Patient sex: M
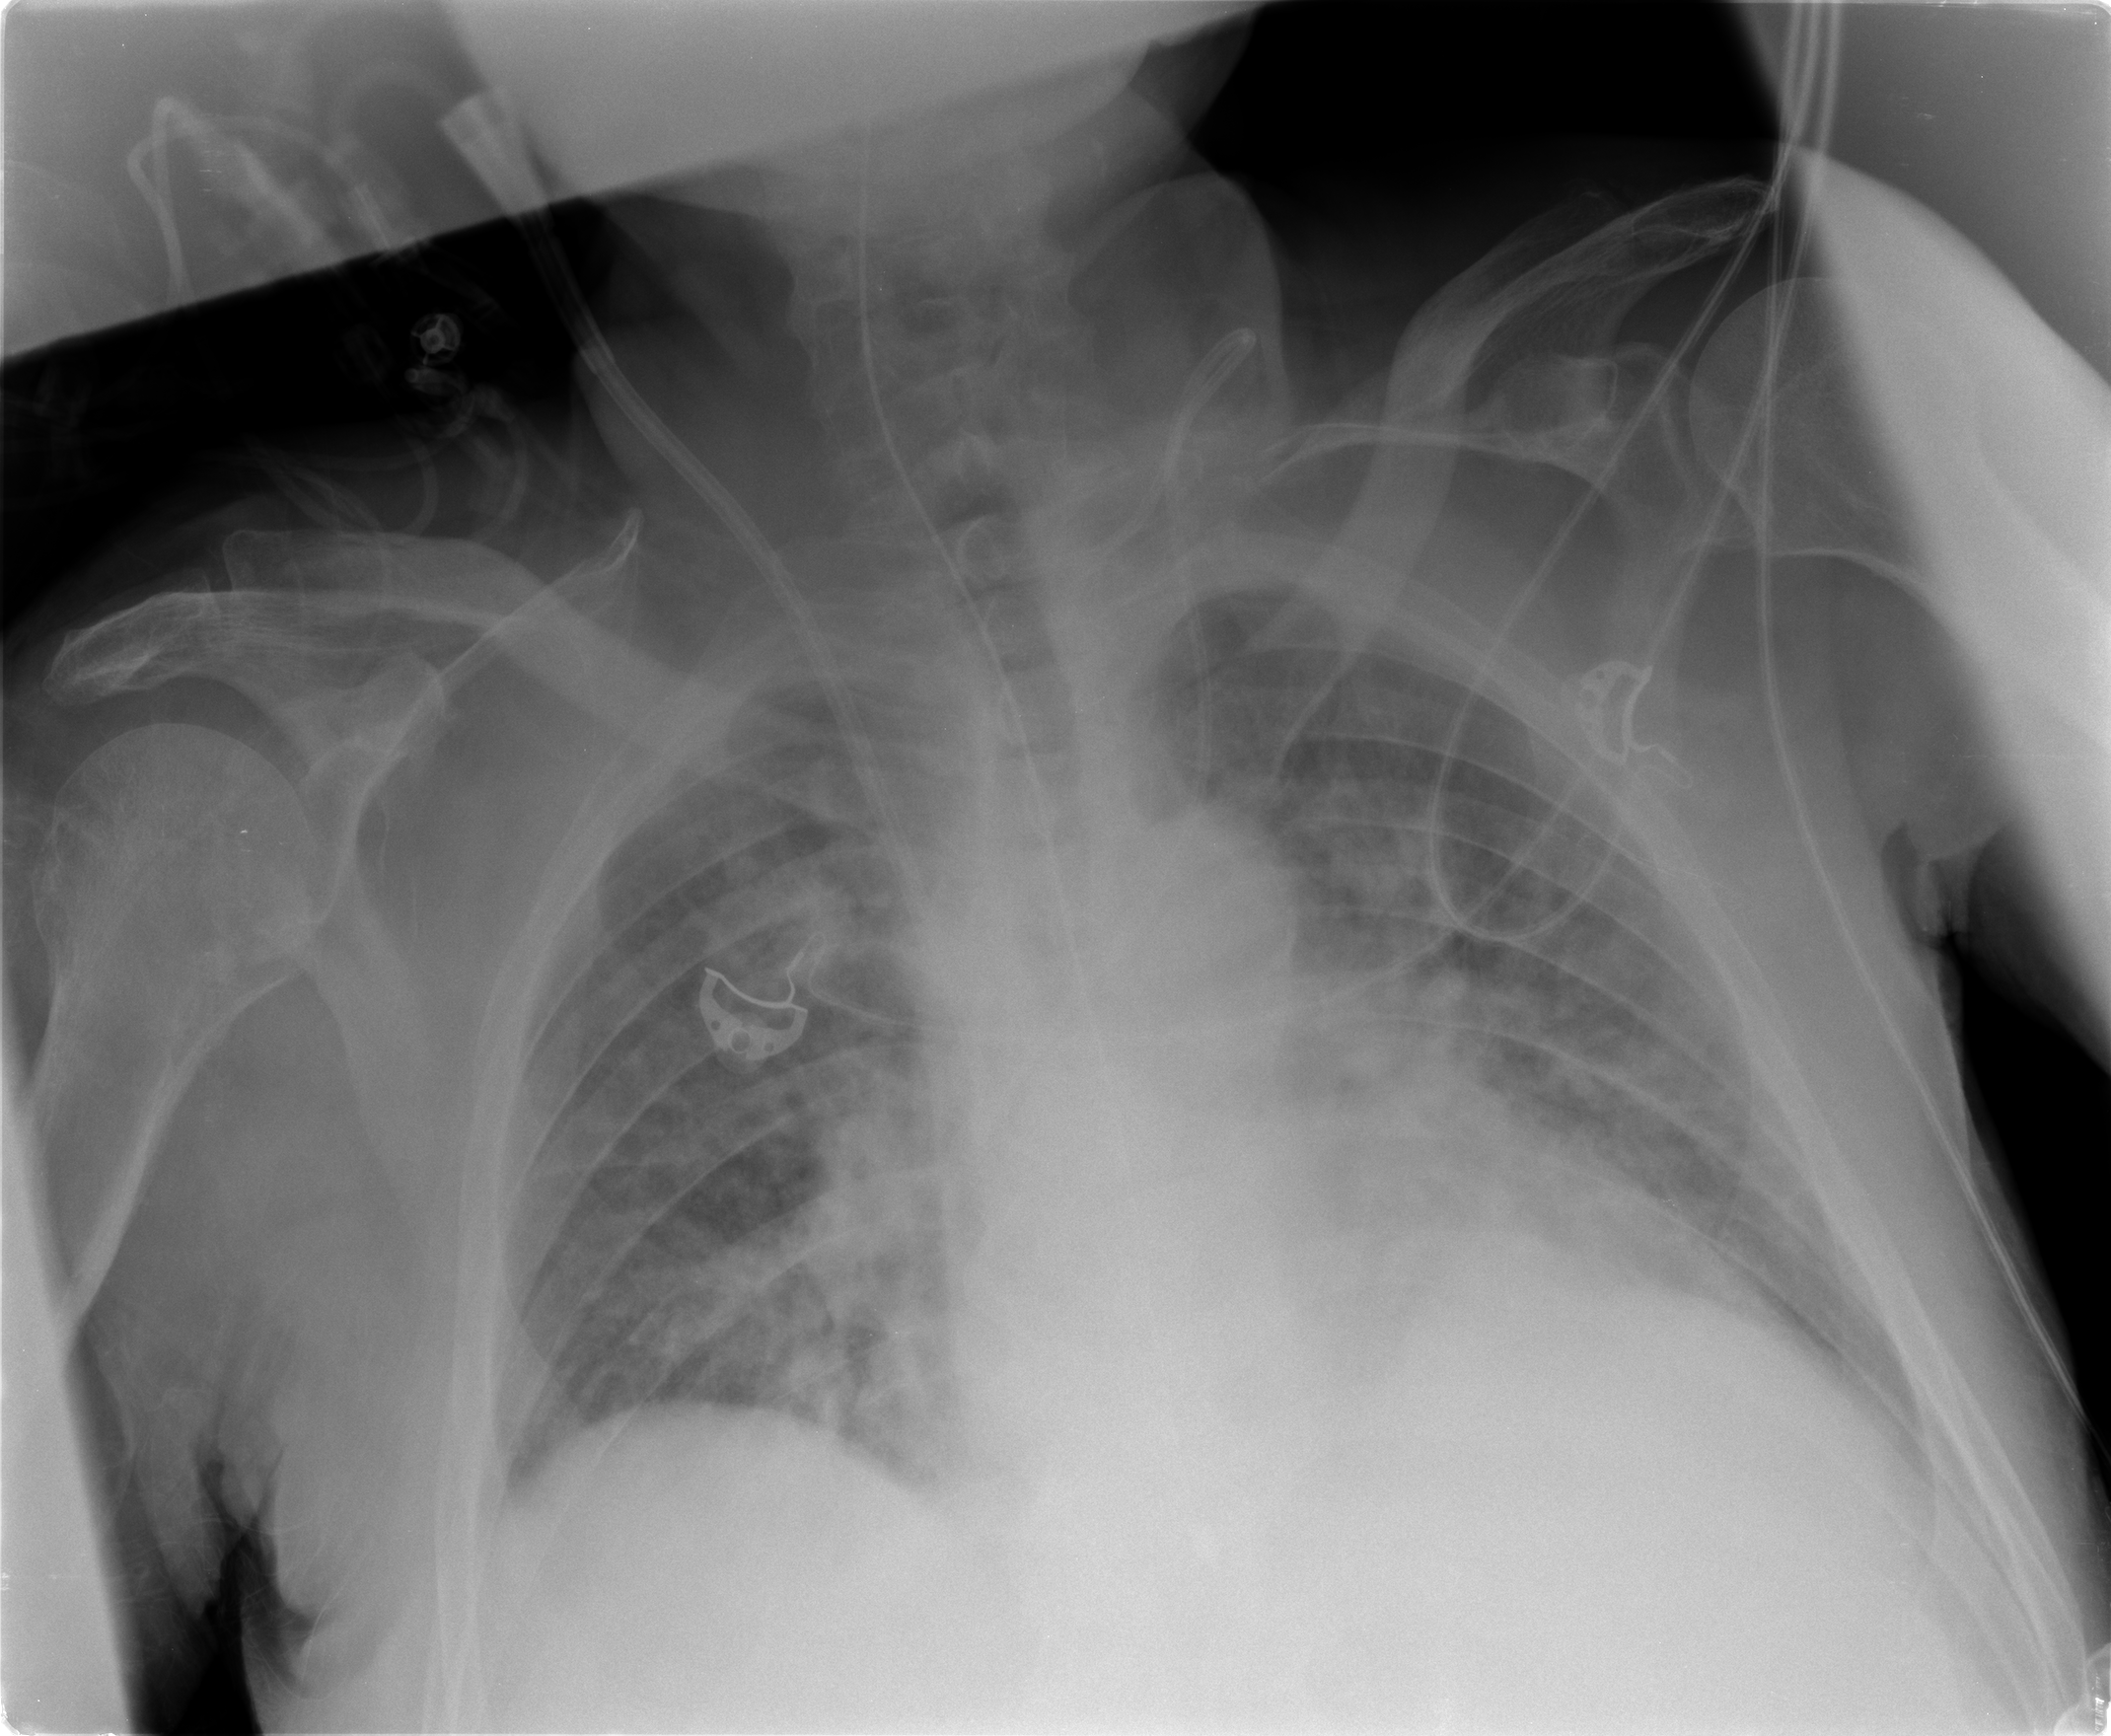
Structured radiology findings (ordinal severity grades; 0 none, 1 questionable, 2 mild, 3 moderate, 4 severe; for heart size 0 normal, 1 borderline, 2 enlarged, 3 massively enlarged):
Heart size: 2
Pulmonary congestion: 3
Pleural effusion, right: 1
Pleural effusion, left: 1
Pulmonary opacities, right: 3
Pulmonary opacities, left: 3
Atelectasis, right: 1
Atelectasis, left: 1